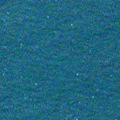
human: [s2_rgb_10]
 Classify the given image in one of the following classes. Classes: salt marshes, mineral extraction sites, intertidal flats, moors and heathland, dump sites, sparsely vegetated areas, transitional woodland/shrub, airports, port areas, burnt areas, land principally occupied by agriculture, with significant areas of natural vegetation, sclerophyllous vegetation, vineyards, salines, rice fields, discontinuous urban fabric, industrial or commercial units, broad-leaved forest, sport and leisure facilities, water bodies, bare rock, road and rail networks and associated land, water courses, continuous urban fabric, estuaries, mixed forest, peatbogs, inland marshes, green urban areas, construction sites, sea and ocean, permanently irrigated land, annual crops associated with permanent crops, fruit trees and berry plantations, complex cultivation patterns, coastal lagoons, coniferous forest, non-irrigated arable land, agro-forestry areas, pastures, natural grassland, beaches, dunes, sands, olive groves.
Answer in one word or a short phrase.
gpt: sea and ocean